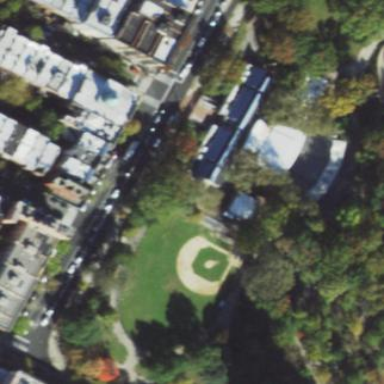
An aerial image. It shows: Baseball pitch for leisure land.